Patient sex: M
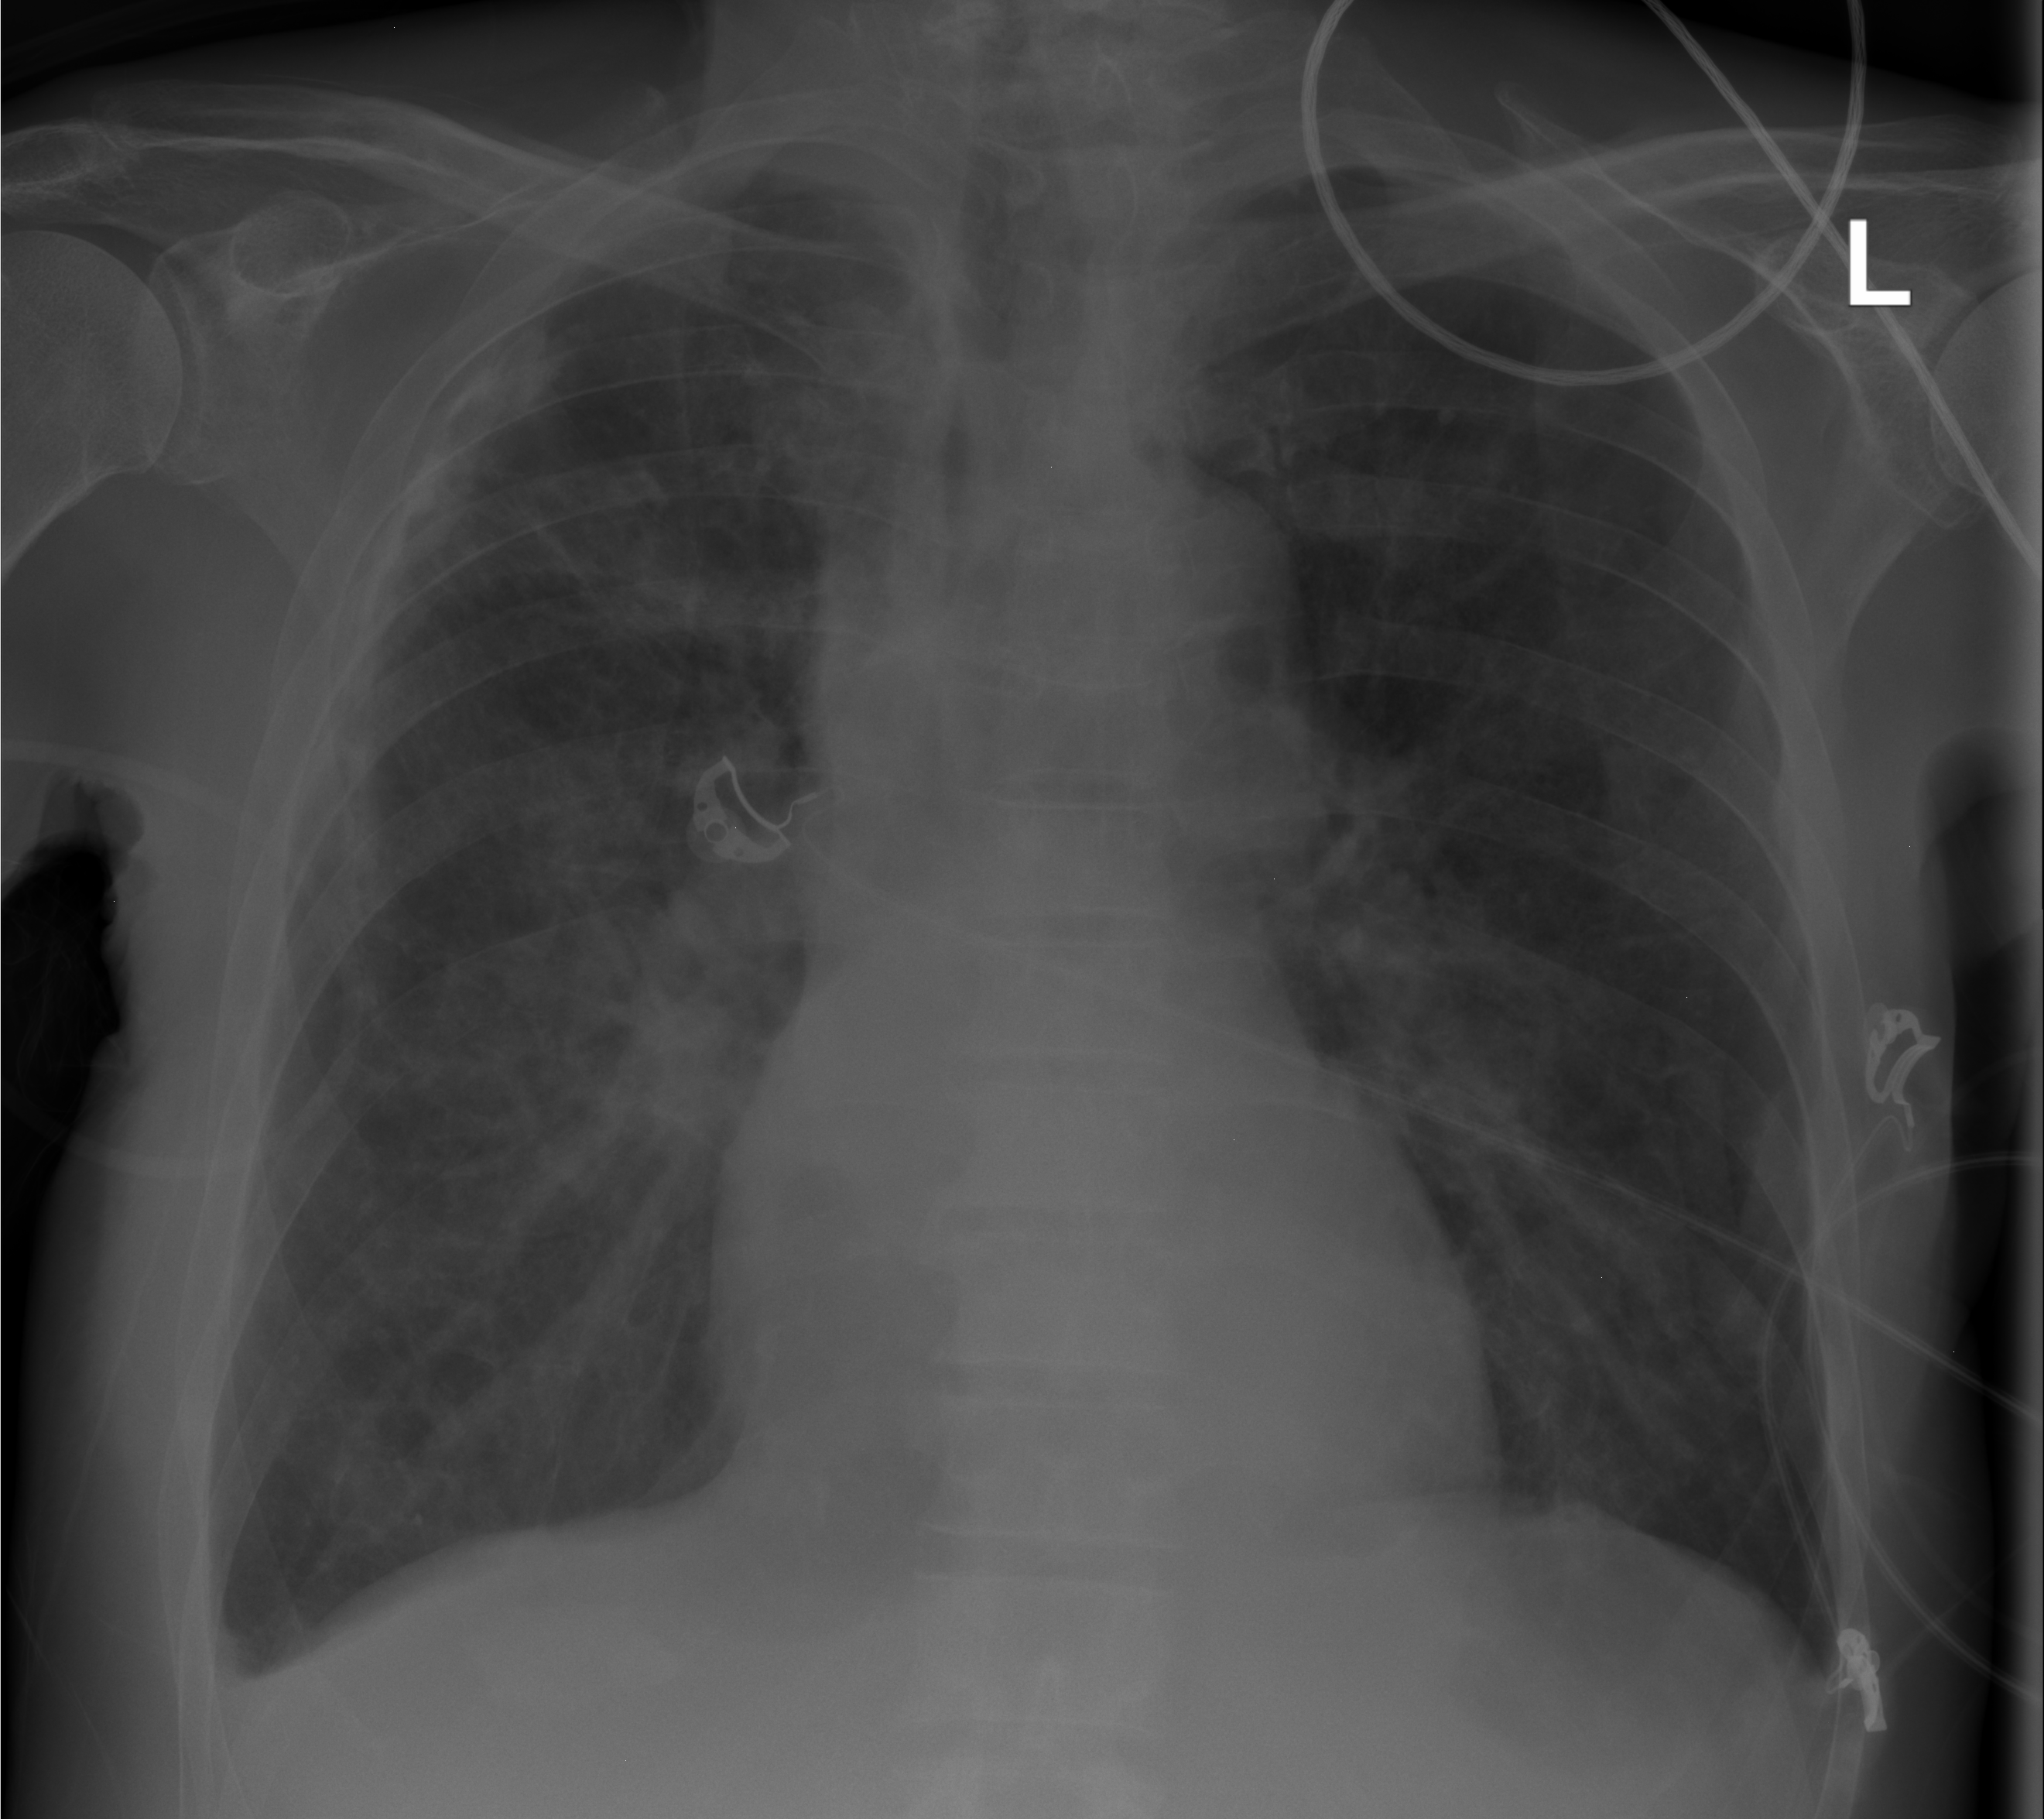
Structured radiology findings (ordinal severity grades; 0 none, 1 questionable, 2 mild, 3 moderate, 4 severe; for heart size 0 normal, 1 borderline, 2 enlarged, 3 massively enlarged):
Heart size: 0
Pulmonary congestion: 0
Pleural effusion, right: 0
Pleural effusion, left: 2
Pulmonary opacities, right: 2
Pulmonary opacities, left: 0
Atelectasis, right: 2
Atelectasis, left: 2